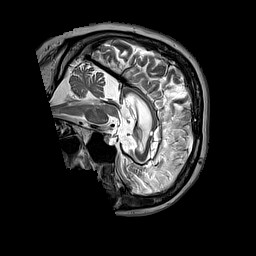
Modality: T2w
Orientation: sagittal
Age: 66
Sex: female
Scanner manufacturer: siemens
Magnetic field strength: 3 T
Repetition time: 3.2 s
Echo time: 0.212 s